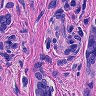
Metastatic tissue present: yes